Field crop: maize
Growth stage: 2
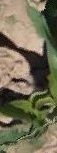
Species: maize